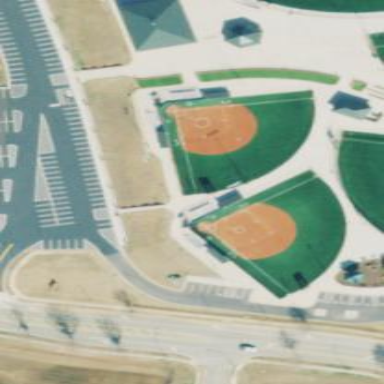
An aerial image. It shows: Baseball pitch for leisure land.